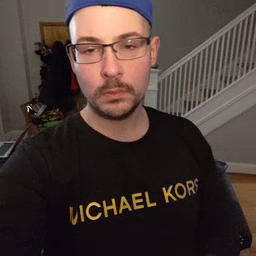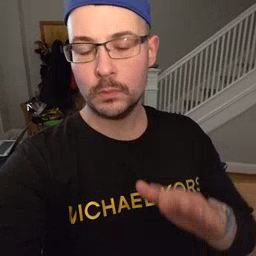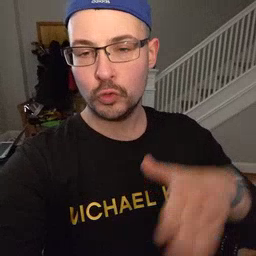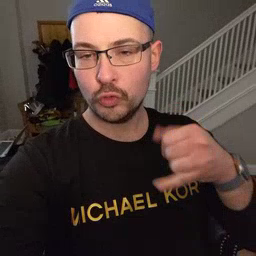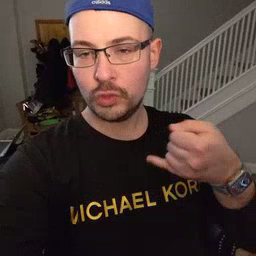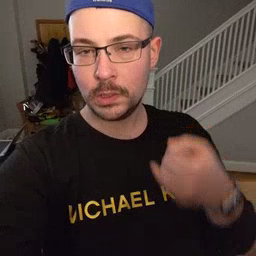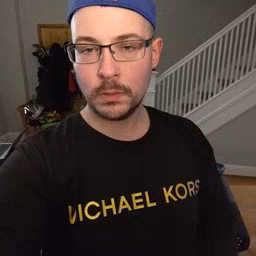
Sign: jeans